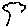
Label: tree